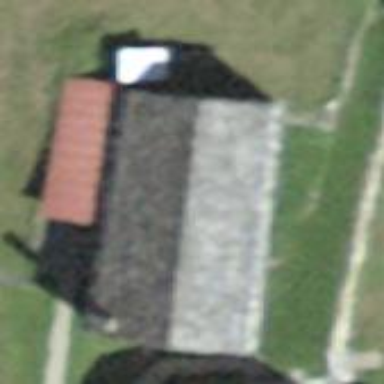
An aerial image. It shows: Hut with gabled roof.